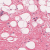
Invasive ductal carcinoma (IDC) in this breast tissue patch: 0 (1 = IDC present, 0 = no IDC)